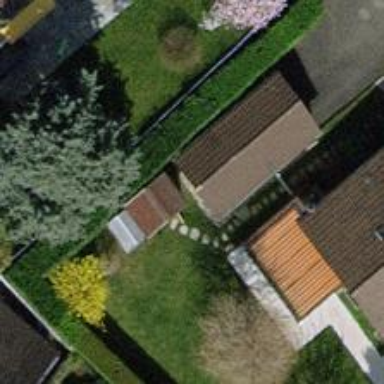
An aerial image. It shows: Garage.